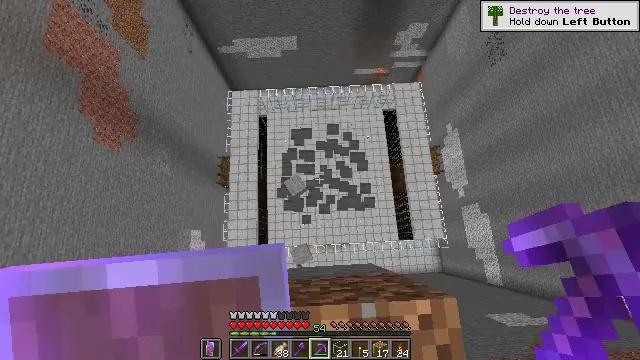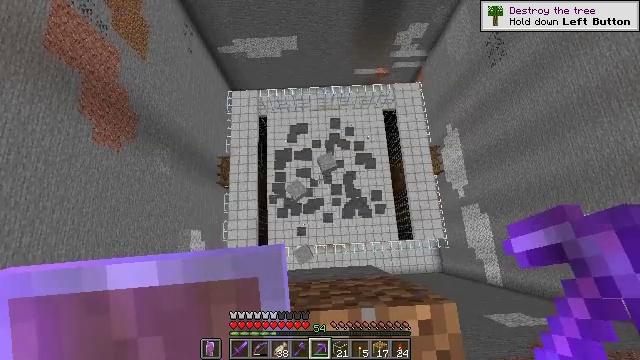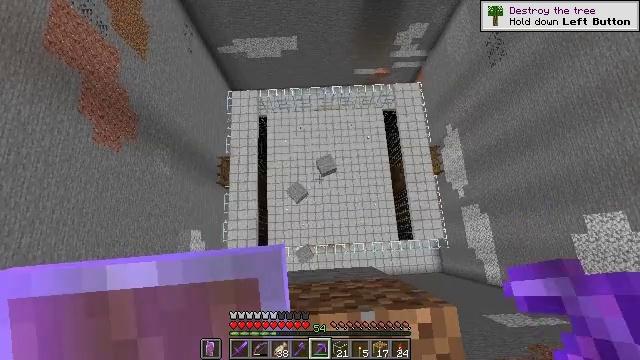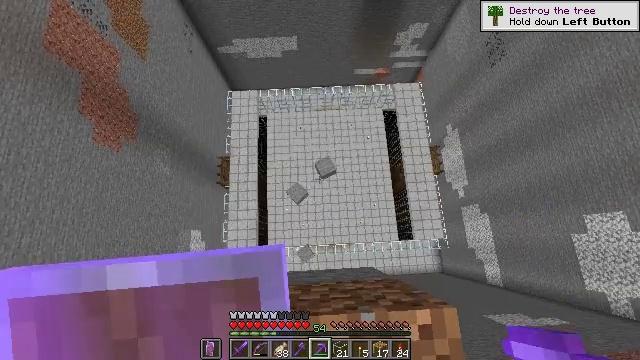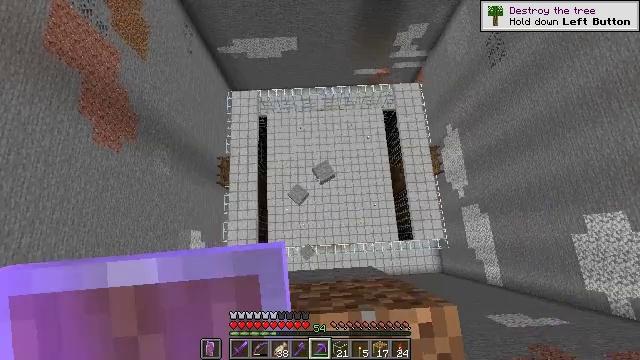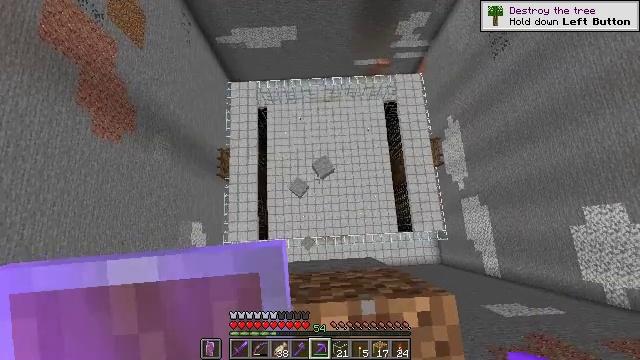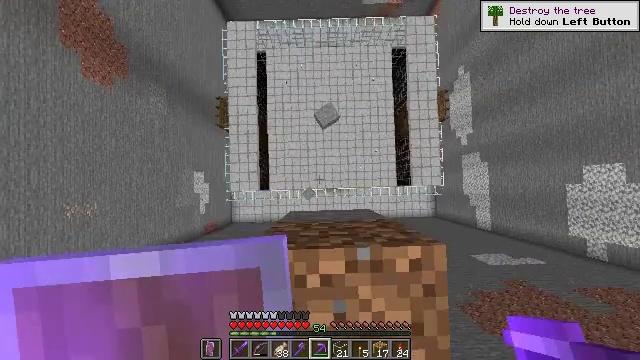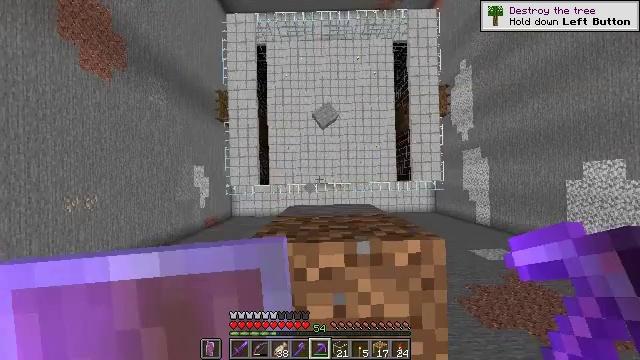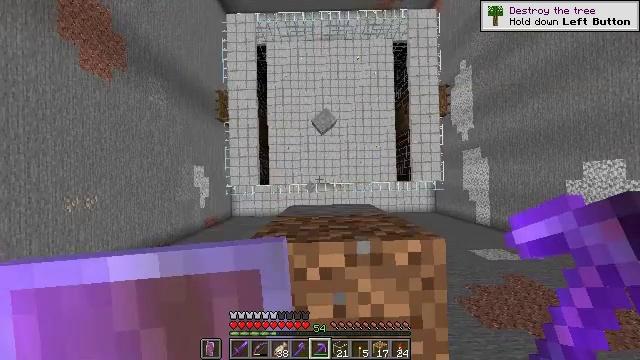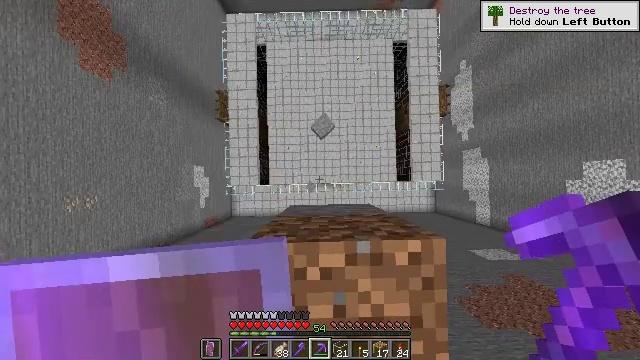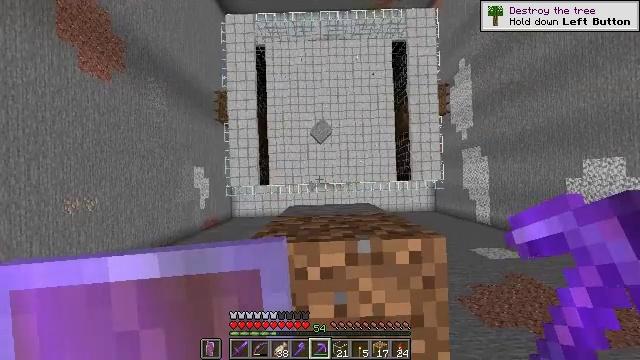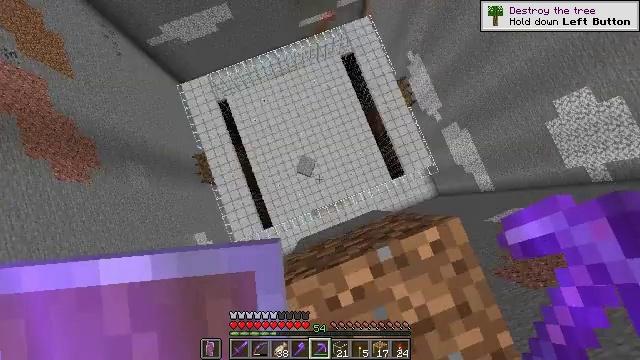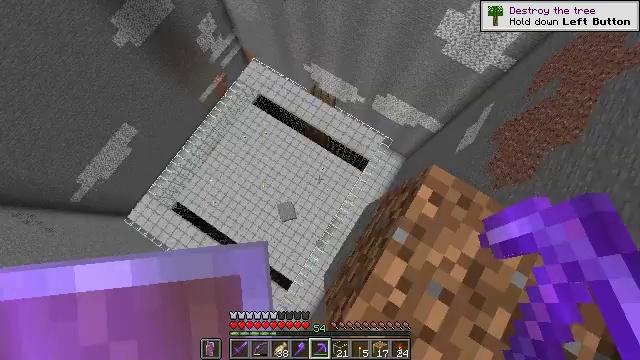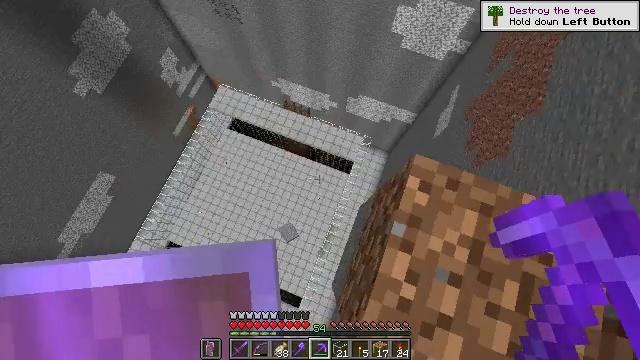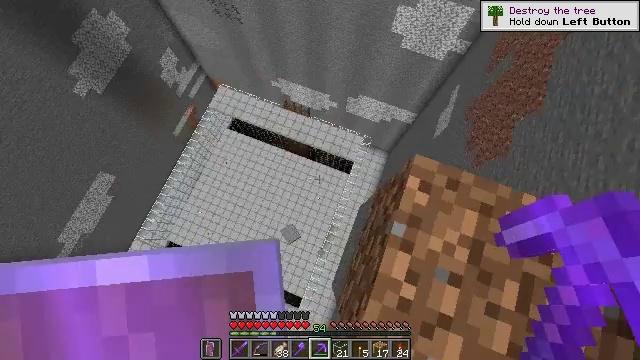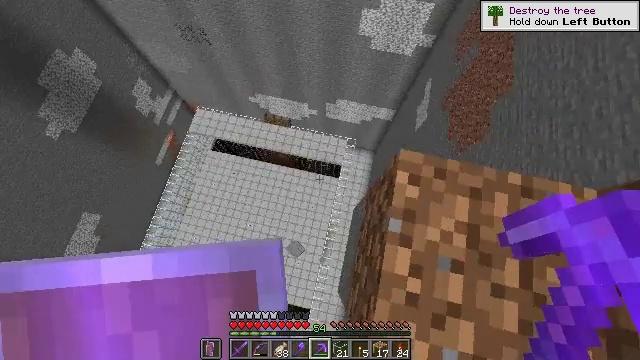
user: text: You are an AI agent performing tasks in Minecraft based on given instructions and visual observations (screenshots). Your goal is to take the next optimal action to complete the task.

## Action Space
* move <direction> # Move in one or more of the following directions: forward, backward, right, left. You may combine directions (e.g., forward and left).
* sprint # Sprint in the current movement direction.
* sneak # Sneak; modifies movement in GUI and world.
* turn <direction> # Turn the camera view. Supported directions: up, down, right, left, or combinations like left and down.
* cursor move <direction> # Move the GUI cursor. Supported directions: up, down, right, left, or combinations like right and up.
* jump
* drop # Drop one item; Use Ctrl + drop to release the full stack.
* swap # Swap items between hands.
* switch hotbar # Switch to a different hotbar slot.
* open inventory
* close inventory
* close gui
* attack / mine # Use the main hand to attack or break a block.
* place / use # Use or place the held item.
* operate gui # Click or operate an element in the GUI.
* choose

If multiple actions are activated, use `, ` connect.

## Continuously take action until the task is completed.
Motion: motion action
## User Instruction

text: Mine dirt from the ground.
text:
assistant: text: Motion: move forward, sneak, attack / mine
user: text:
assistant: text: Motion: move forward, sneak, attack / mine
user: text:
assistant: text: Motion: sneak, attack / mine
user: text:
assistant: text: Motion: sneak, attack / mine
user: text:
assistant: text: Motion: sneak, turn down, attack / mine
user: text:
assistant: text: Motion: sneak, turn left and down, attack / mine
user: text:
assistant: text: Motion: sneak, turn down, attack / mine
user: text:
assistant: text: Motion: sneak, attack / mine
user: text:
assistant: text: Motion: sneak
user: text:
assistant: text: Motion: sneak
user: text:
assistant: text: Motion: sneak, turn right and up
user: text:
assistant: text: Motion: sneak, turn right and up
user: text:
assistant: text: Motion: sneak, turn right and up
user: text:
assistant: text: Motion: sneak
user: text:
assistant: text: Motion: sneak, turn right and up
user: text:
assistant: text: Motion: sneak, turn right and up
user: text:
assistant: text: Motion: sneak, turn right and up
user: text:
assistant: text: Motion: sneak, turn right and up
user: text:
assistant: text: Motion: sneak, turn right and up
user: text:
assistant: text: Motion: sneak, turn right and up
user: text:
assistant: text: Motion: sneak, turn right and up
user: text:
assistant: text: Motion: move forward, sneak, turn right and up
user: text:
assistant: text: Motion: move forward, sneak, turn right and up
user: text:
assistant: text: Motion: move forward, sneak, turn right and up
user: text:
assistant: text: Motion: move forward, sneak
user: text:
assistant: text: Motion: move forward, sneak
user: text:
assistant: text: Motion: move forward, sneak
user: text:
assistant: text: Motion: move forward, sneak, turn left
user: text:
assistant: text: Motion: move forward, sneak
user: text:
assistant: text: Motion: move forward, sneak, jump